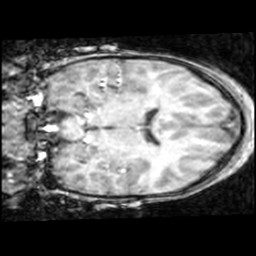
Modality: T1w
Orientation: coronal
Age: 9
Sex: male
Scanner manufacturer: ge
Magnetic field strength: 1.5 T
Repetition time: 0.03333 s
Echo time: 0.008 s